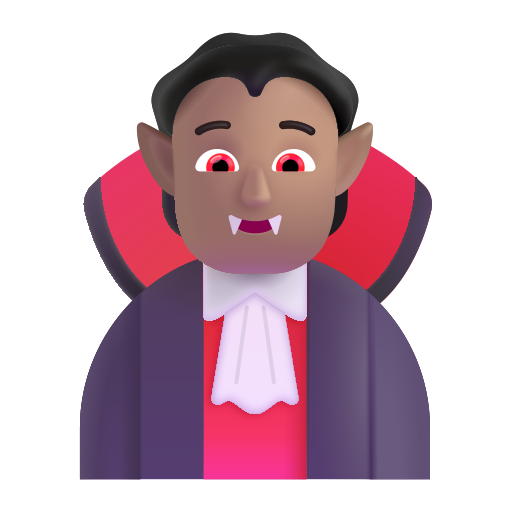
person vampire color